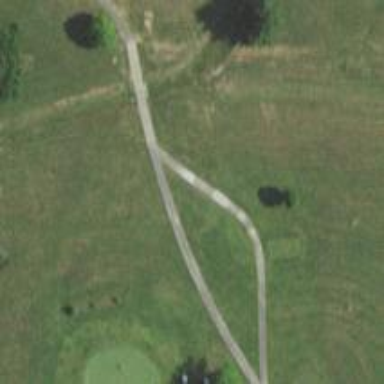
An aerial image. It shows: Footway that doubles as golf path.